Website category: jobs
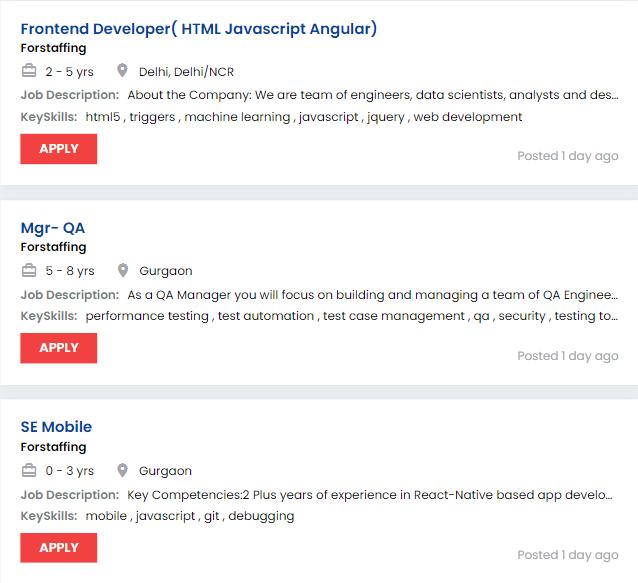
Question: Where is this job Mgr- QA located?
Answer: Gurgaon

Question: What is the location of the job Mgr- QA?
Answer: Gurgaon

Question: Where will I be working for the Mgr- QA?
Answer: Gurgaon

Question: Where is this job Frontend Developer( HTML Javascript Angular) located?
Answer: Delhi, Delhi/NCR

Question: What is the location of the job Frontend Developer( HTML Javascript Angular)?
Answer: Delhi, Delhi/NCR

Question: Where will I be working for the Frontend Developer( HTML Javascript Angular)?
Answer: Delhi, Delhi/NCR

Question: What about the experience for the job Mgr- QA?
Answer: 5 - 8 yrs

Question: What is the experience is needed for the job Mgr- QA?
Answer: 5 - 8 yrs

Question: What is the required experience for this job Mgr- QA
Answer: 5 - 8 yrs

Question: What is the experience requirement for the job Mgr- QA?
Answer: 5 - 8 yrs

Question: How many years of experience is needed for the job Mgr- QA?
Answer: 5 - 8 yrs

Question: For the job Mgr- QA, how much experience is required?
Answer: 5 - 8 yrs

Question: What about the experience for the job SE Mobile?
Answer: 0 - 3 yrs

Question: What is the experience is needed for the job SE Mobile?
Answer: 0 - 3 yrs

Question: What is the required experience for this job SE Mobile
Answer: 0 - 3 yrs

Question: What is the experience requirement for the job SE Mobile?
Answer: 0 - 3 yrs

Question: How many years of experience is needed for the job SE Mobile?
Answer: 0 - 3 yrs

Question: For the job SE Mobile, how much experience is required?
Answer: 0 - 3 yrs

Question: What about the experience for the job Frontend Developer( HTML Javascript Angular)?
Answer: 2 - 5 yrs

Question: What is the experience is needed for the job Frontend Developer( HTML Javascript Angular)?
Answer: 2 - 5 yrs

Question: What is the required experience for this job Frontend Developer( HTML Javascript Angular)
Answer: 2 - 5 yrs

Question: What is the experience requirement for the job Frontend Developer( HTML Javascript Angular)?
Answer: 2 - 5 yrs

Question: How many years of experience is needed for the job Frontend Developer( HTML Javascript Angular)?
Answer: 2 - 5 yrs

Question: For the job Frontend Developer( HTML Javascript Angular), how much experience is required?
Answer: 2 - 5 yrs

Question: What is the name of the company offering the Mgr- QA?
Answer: Forstaffing

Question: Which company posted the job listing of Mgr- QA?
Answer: Forstaffing

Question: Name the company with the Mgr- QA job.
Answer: Forstaffing

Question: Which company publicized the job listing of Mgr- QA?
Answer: Forstaffing

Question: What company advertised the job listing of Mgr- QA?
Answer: Forstaffing

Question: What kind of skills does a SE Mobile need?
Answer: mobile , javascript , git , debugging

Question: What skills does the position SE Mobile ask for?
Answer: mobile , javascript , git , debugging

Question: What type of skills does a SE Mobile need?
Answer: mobile , javascript , git , debugging

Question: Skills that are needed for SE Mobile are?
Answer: mobile , javascript , git , debugging

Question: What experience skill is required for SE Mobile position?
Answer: mobile , javascript , git , debugging

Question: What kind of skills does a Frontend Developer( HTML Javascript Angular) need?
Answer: html5 , triggers , machine learning , javascript , jquery , web development

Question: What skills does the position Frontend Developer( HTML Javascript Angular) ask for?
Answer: html5 , triggers , machine learning , javascript , jquery , web development

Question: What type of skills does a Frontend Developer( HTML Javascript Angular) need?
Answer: html5 , triggers , machine learning , javascript , jquery , web development

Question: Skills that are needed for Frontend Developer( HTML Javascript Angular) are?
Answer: html5 , triggers , machine learning , javascript , jquery , web development

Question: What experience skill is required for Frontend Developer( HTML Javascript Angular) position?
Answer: html5 , triggers , machine learning , javascript , jquery , web development

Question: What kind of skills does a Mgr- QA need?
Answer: performance testing , test automation , test case management , qa , security , testing tools , process implementation , mobile applications , test strategy , qa manager , testing , sdlc

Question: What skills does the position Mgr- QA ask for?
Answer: performance testing , test automation , test case management , qa , security , testing tools , process implementation , mobile applications , test strategy , qa manager , testing , sdlc

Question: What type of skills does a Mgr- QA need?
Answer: performance testing , test automation , test case management , qa , security , testing tools , process implementation , mobile applications , test strategy , qa manager , testing , sdlc

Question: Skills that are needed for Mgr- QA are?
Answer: performance testing , test automation , test case management , qa , security , testing tools , process implementation , mobile applications , test strategy , qa manager , testing , sdlc

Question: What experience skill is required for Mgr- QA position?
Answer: performance testing , test automation , test case management , qa , security , testing tools , process implementation , mobile applications , test strategy , qa manager , testing , sdlc